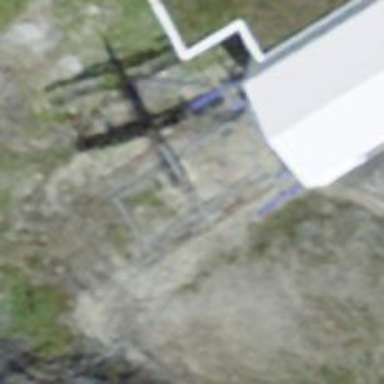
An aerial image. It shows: Pylon for aerialway.